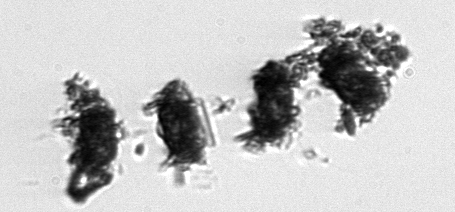
Label: Thalassiosira_TAG_external_detritus